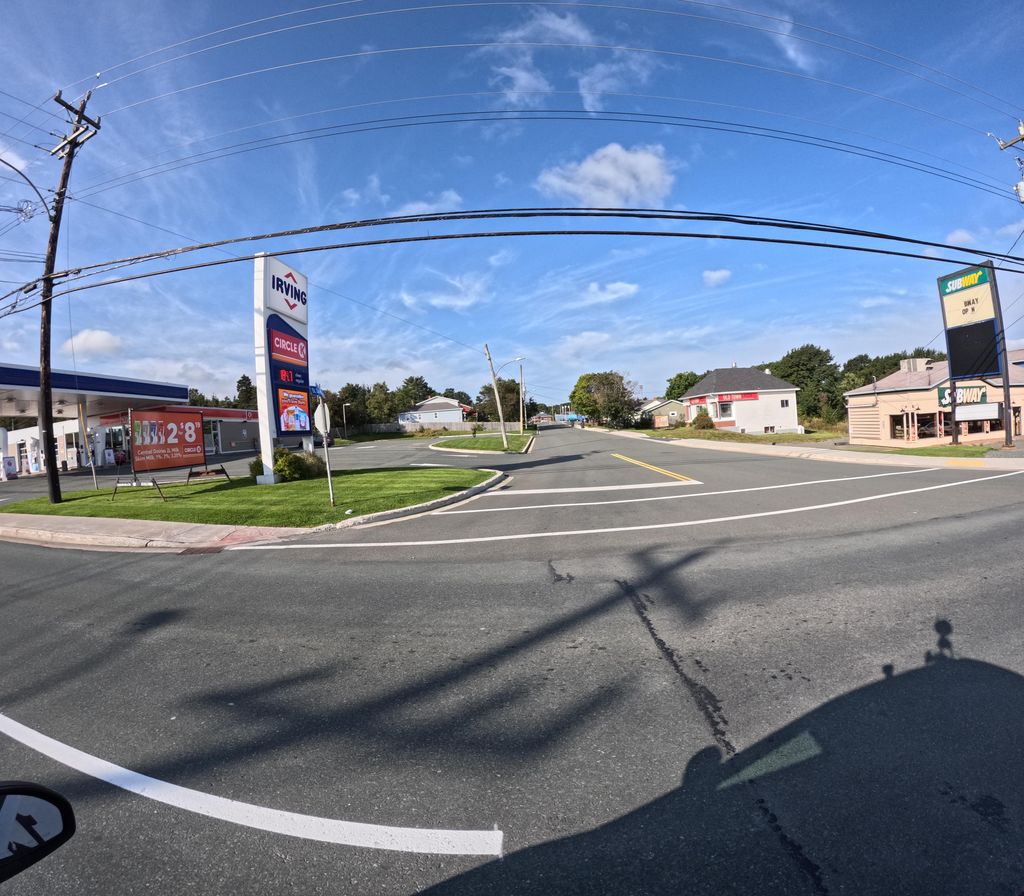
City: st_johns